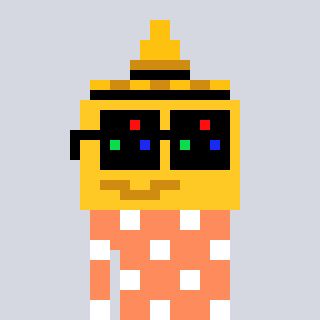
a pixel art character with square black sunglasses, a mustard-shaped head and a peachy-colored body on a cool background